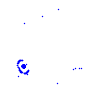
Particle: pion